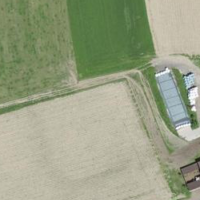
EUNIS habitat code: 52
Species observed at this site:
Senecio vulgaris